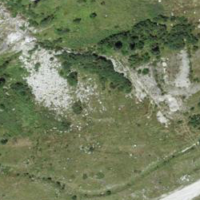
EUNIS habitat code: 23
Species observed at this site:
Pseudochorthippus parallelus